Question: How to draw a chart which looks exactly the same as one on the picture using C# and .net 4 built-in chart control ?
Important are X and Y axis and there markings, and I don't want any graph line, just empty chart.

I'd be relly grateful for code snipet. Best regards, Primoz.
---
EDIT:
Problems that I have
- -
I'm using win forms and bult-in chart control.
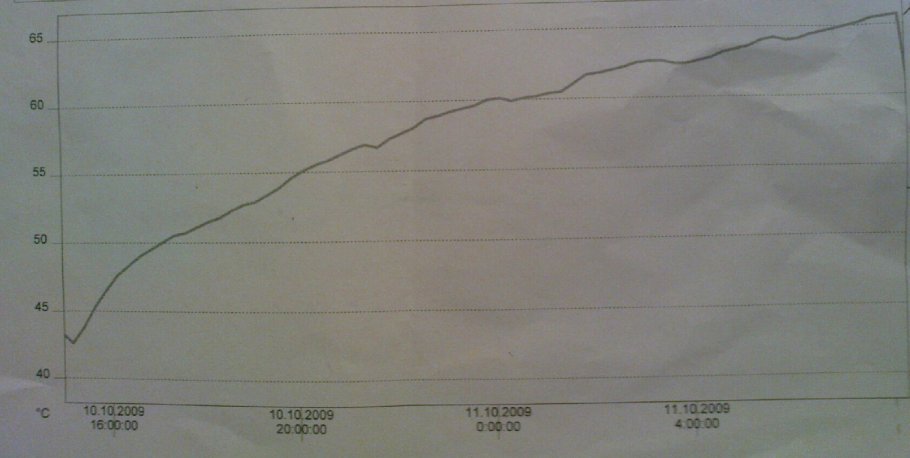
Answer: The units for date/time axes are days. Since there are 6 4-hour intervals in a day, to get 4-hour intervals on the X-axis, use 'AxisX.Interval = 1.0/6;'
Alternately, you can set the interval type to hours and then set it to 4:
'''
AxisX.IntervalType = System.Windows.Forms.DataVisualization.Charting.DateTimeIntervalType.Hours;
AxisX.Interval = 4;
'''
I don't see any obvious way to put the axis name in the corner. You can come close with a hack like this:
'''
var title = new System.Windows.Forms.DataVisualization.Charting.Title("b0C");
title.Position.Y = 90;
title.Position.X = 5;
chart.Titles.Add(title);
'''